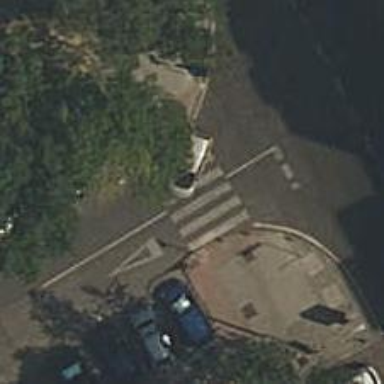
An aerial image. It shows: Uncontrolled zebra crossing on the road.